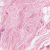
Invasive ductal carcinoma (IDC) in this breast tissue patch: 0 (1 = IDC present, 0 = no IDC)